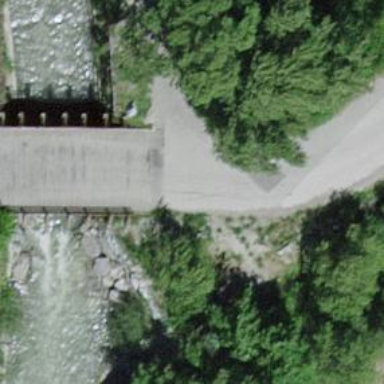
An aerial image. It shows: Service road that includes bridge.